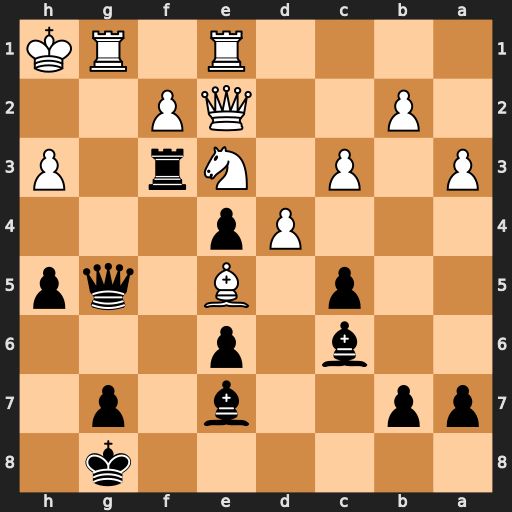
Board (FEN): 6k1/pp2b1p1/2b1p3/2p1B1qp/3Pp3/P1P1Nr1P/1P2QP2/4R1RK
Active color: b
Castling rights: -
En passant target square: -
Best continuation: Rxh3+ Bh2 Qh4 Rg2 Bd6